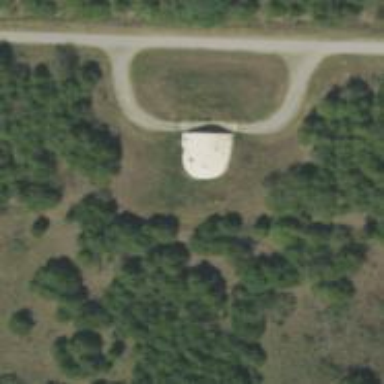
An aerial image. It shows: Military bunker.